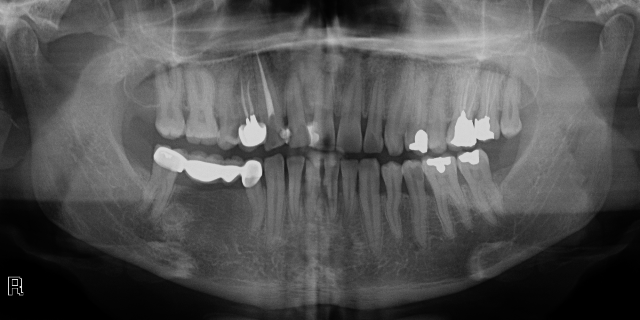
adult